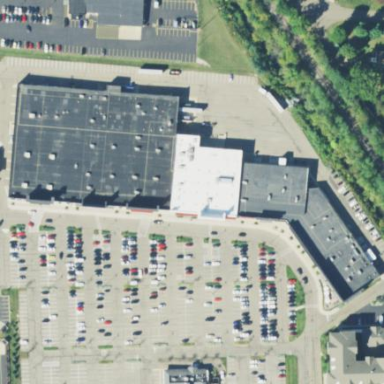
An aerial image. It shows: Retail area.